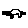
Label: car